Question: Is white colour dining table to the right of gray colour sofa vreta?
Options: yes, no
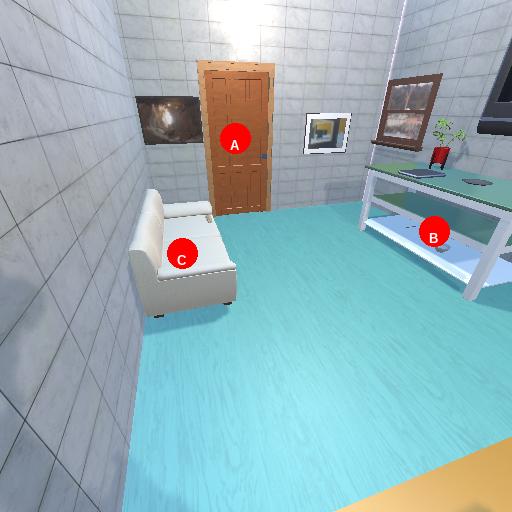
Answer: yes